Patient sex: F
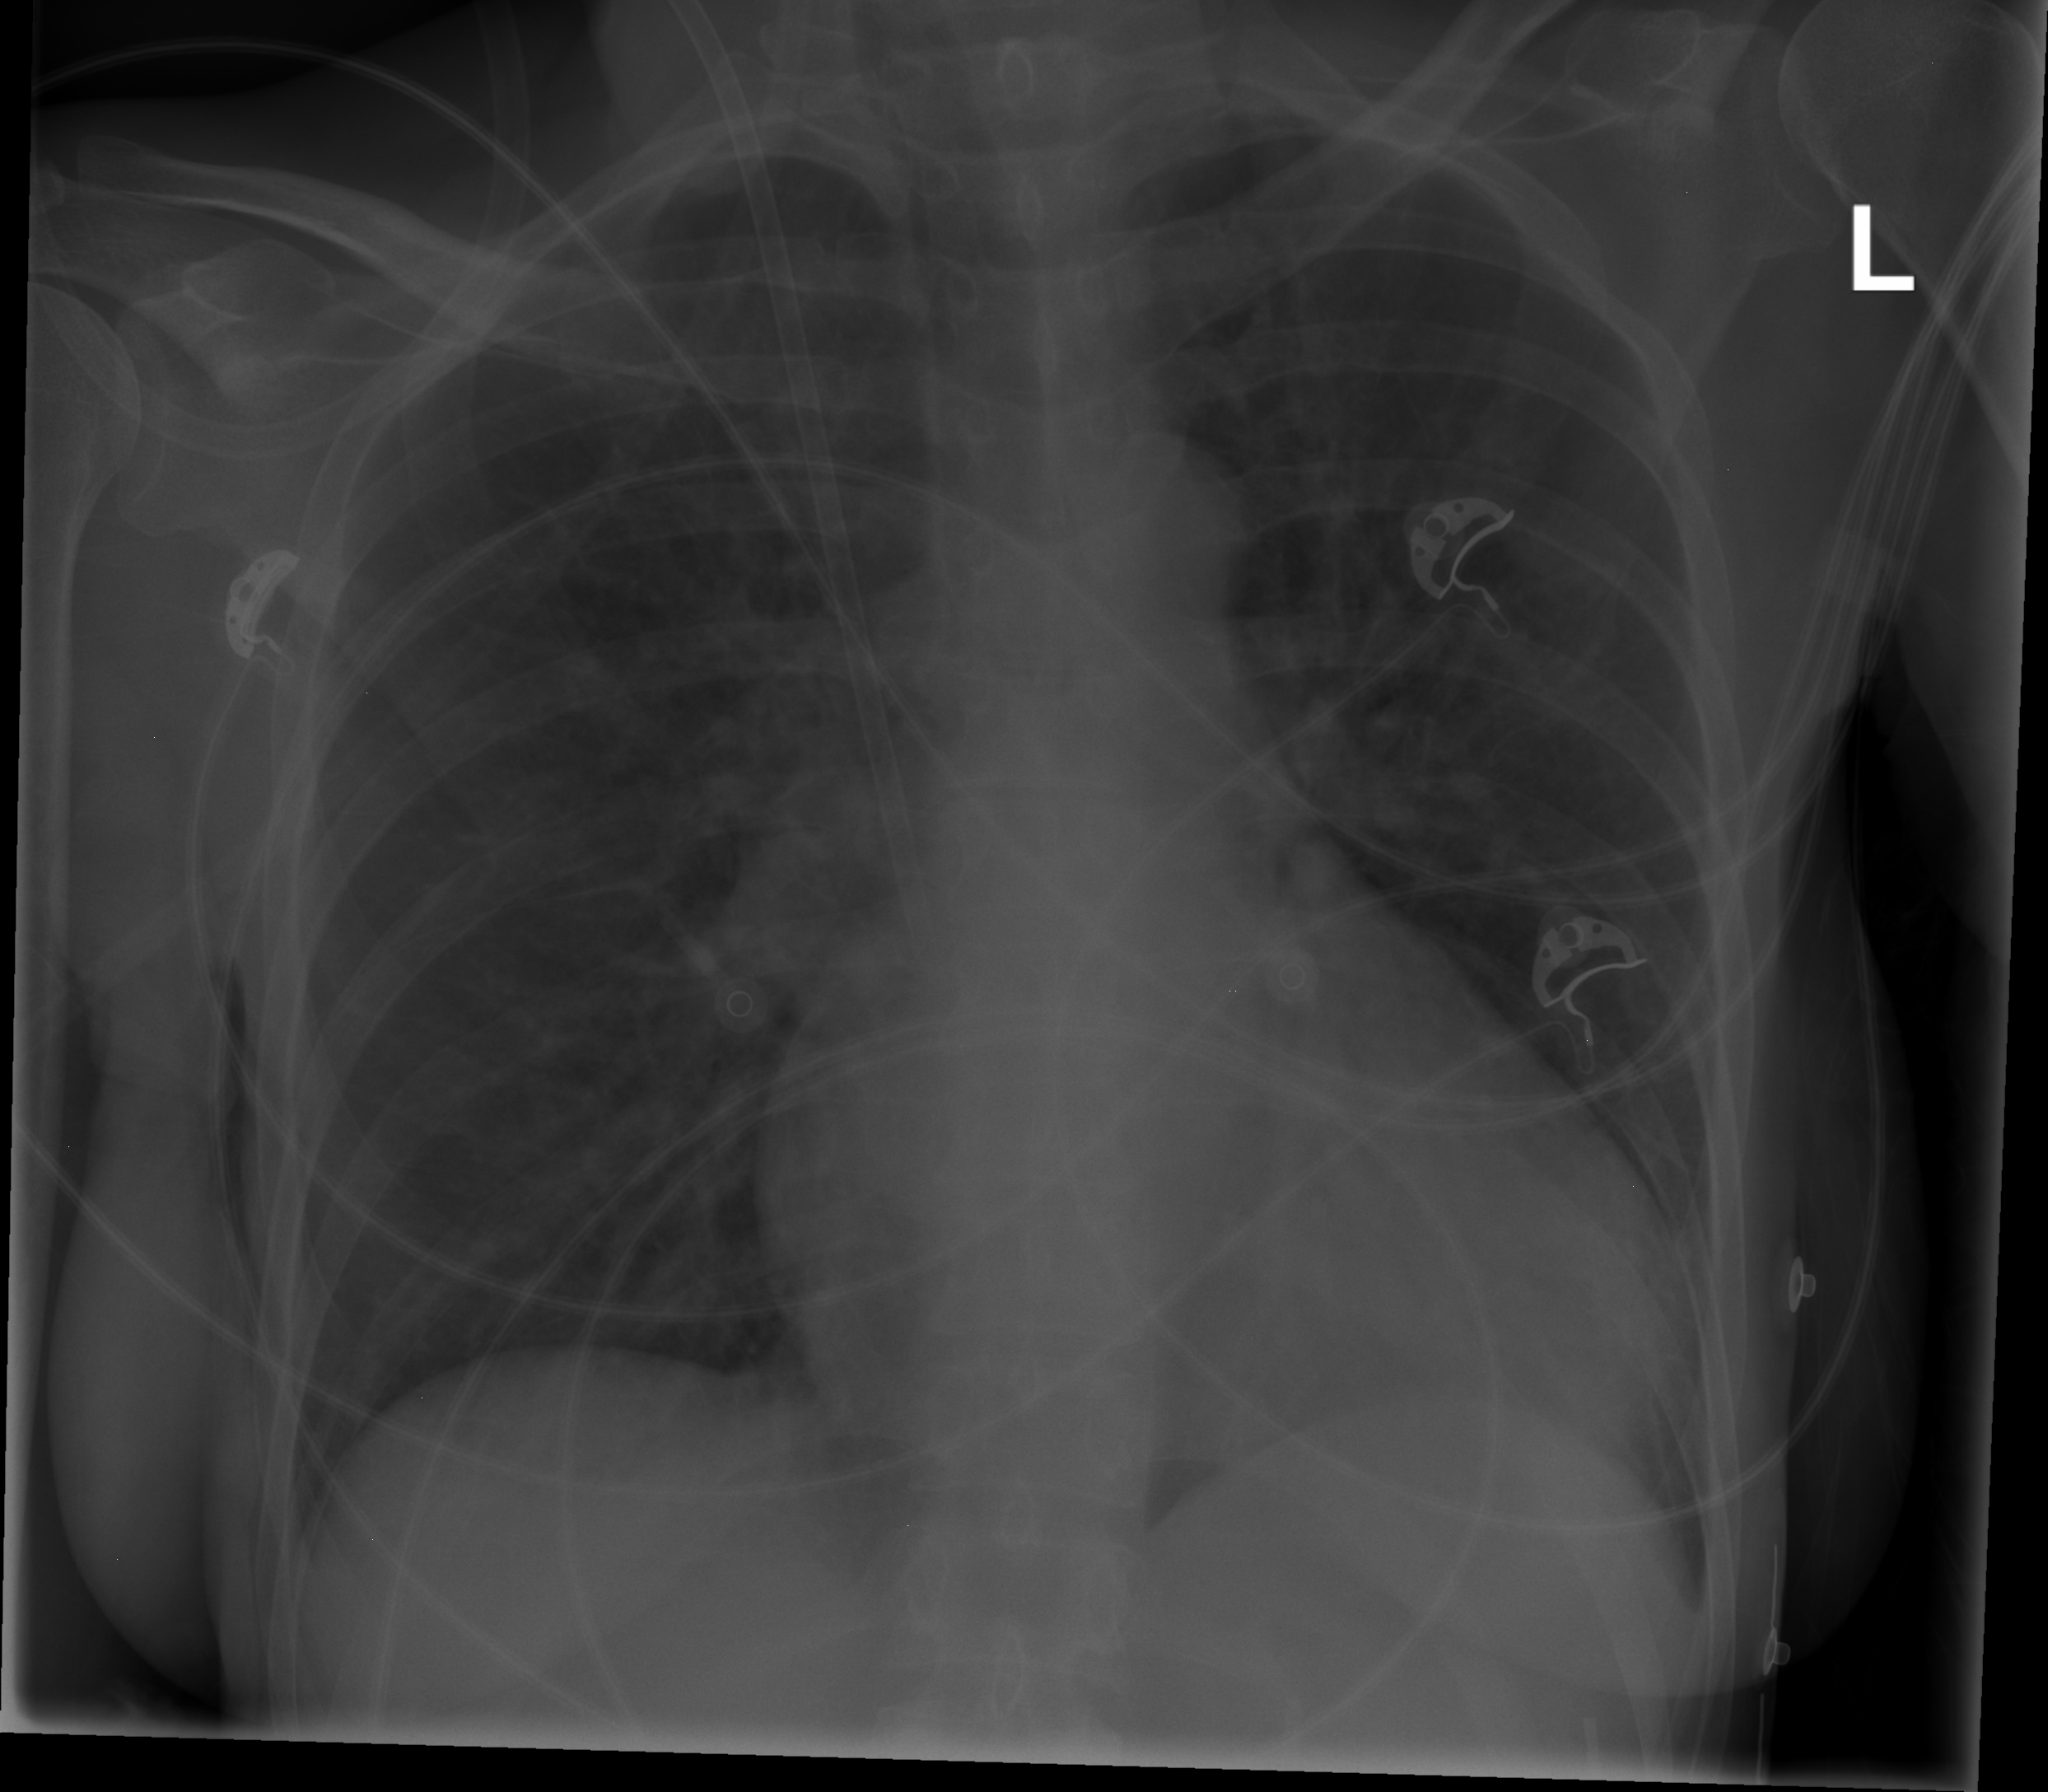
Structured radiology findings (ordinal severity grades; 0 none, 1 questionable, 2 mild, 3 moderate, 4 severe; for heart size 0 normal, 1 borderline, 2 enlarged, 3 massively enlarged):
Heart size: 2
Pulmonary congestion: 2
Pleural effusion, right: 0
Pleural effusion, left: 0
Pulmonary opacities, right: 0
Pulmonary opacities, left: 0
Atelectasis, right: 0
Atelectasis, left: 0